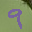
Label: 9